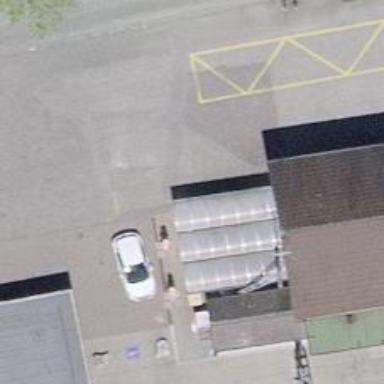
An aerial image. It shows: Kiosk.